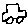
Label: car